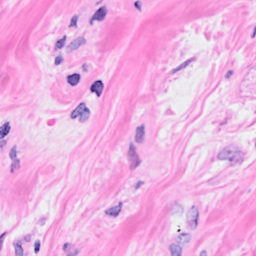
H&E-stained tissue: Breast